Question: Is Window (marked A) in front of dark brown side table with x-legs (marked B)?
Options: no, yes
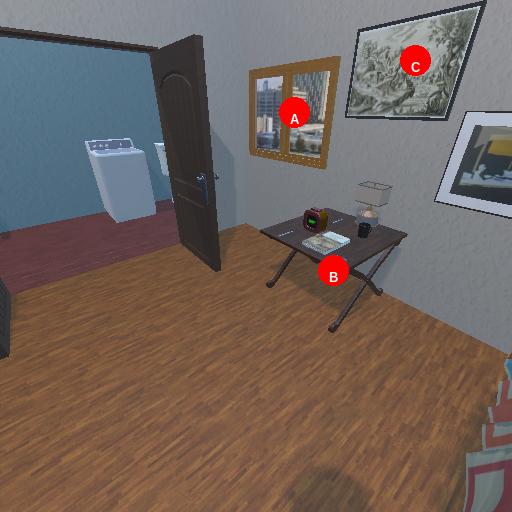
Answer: no